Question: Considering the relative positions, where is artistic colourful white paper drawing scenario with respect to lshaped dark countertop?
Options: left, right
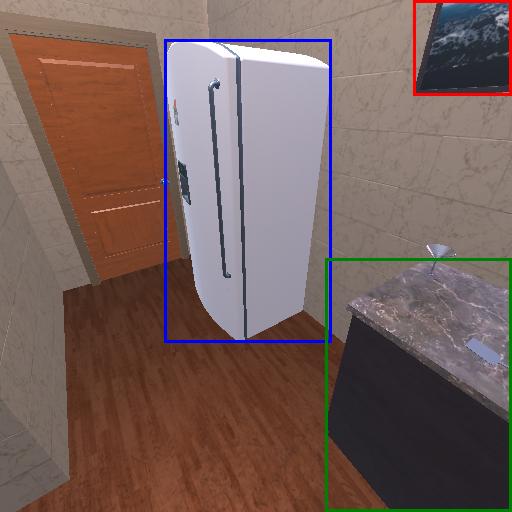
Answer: left